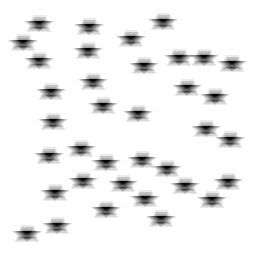
Squares: 0
Triangles: 0
Stars: 36
Total shapes: 36